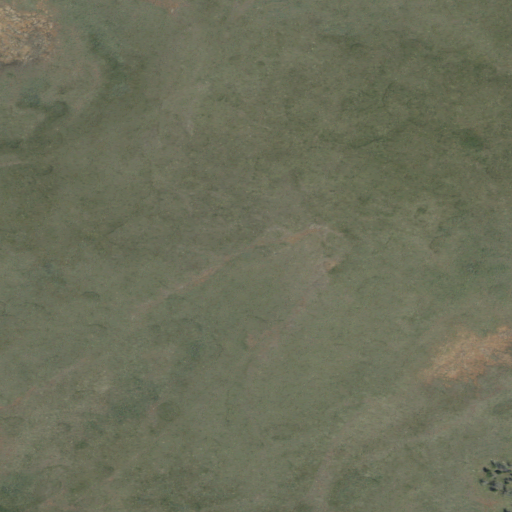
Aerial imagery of mountain in Wyoming named Table Mountain containing shrub and evergreen forest